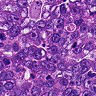
Metastatic tissue present: yes